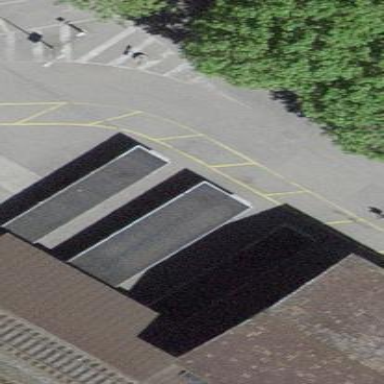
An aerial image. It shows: View of roof of building.